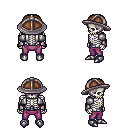
a pixel art fantasy rpg character, male body template, skeleton, steel arm armor, magenta pants, white blonde long mohawk hairstyle, chain helm, metal boots, four views (front, back, left, right), 2x2 character sprite sheet, small pixel art, hard edges, no anti-aliasing